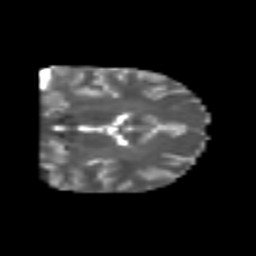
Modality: T2w
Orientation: coronal
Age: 25
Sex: male
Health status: healthy